八年级 · 解析几何
我们把 $a 、 b 、 c$ 三个数的中位数记作 $Z|a, b, c|$, 直线 $y=k x+2 k(k>0)$ 与函数 $y=Z \left\lvert\, \frac{1}{2} x+2\right.$, $x+1,-x+1$ | 的图象有且只有 1 个交点, 则 $k$ 的取值为 \$ \qquad \$
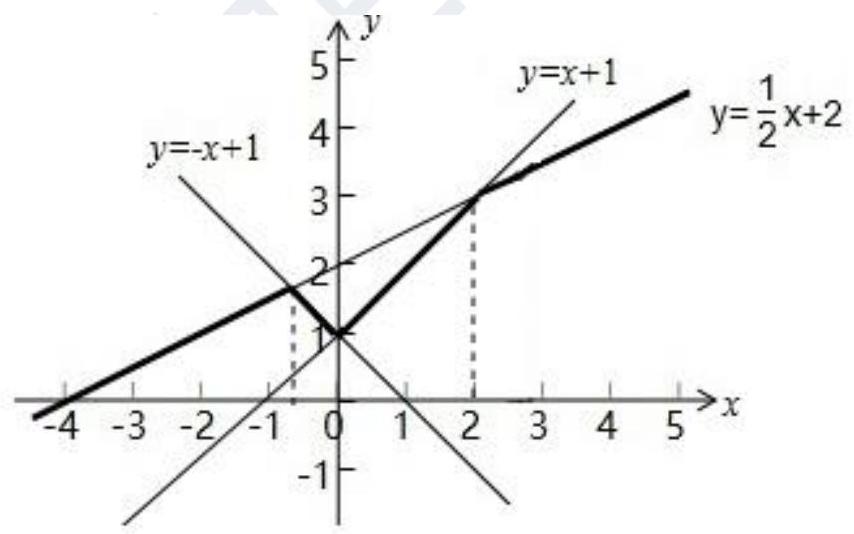
答案: $0<k \leq \frac{1}{2}$ 或 $k>\frac{3}{4}$
解析: 如图:

利用函数图象法作出函数函数 $y=Z\left|\frac{1}{2} x+2, x+1,-x+1\right|$ 的图象, 注意中位数的定义，保留中位数的图象, 直线 $y=k x+2 k(k>0)$ 过一个定点 $(-2,0)$, 利用拐点的性质,
根据图象有且只有 1 个交点, 找出答案 $0<k \leq \frac{1}{2}$ 或 $k>\frac{3}{4}$.

故答案为: $0<k \leq \frac{1}{2}$ 或 $k>\frac{3}{4}$.